Question: This is proving a challenge. We have a:
'''
<div id="inhalt_rechts" style="width:31.47925%; float:right; border-left:1px dotted #969696; margin:2.3475% 0%; padding:0% 1.17375%;">
'''
The div is fed with dynamic content (mostly but not always img followed by text) which stretches vertically.
We need to:
1.make the complete div clickable so we can give it a hover effect;
2.give the hover effect this (background/border?) image which stretches vertically with the content:

Any help would be greatly appreciated!
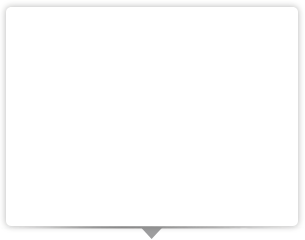
Answer: What I would do is use
<URL>
to create the shadows with the 'box-shadow' property
Then I would make another div on the bottom that has the little arrow.
<URL>